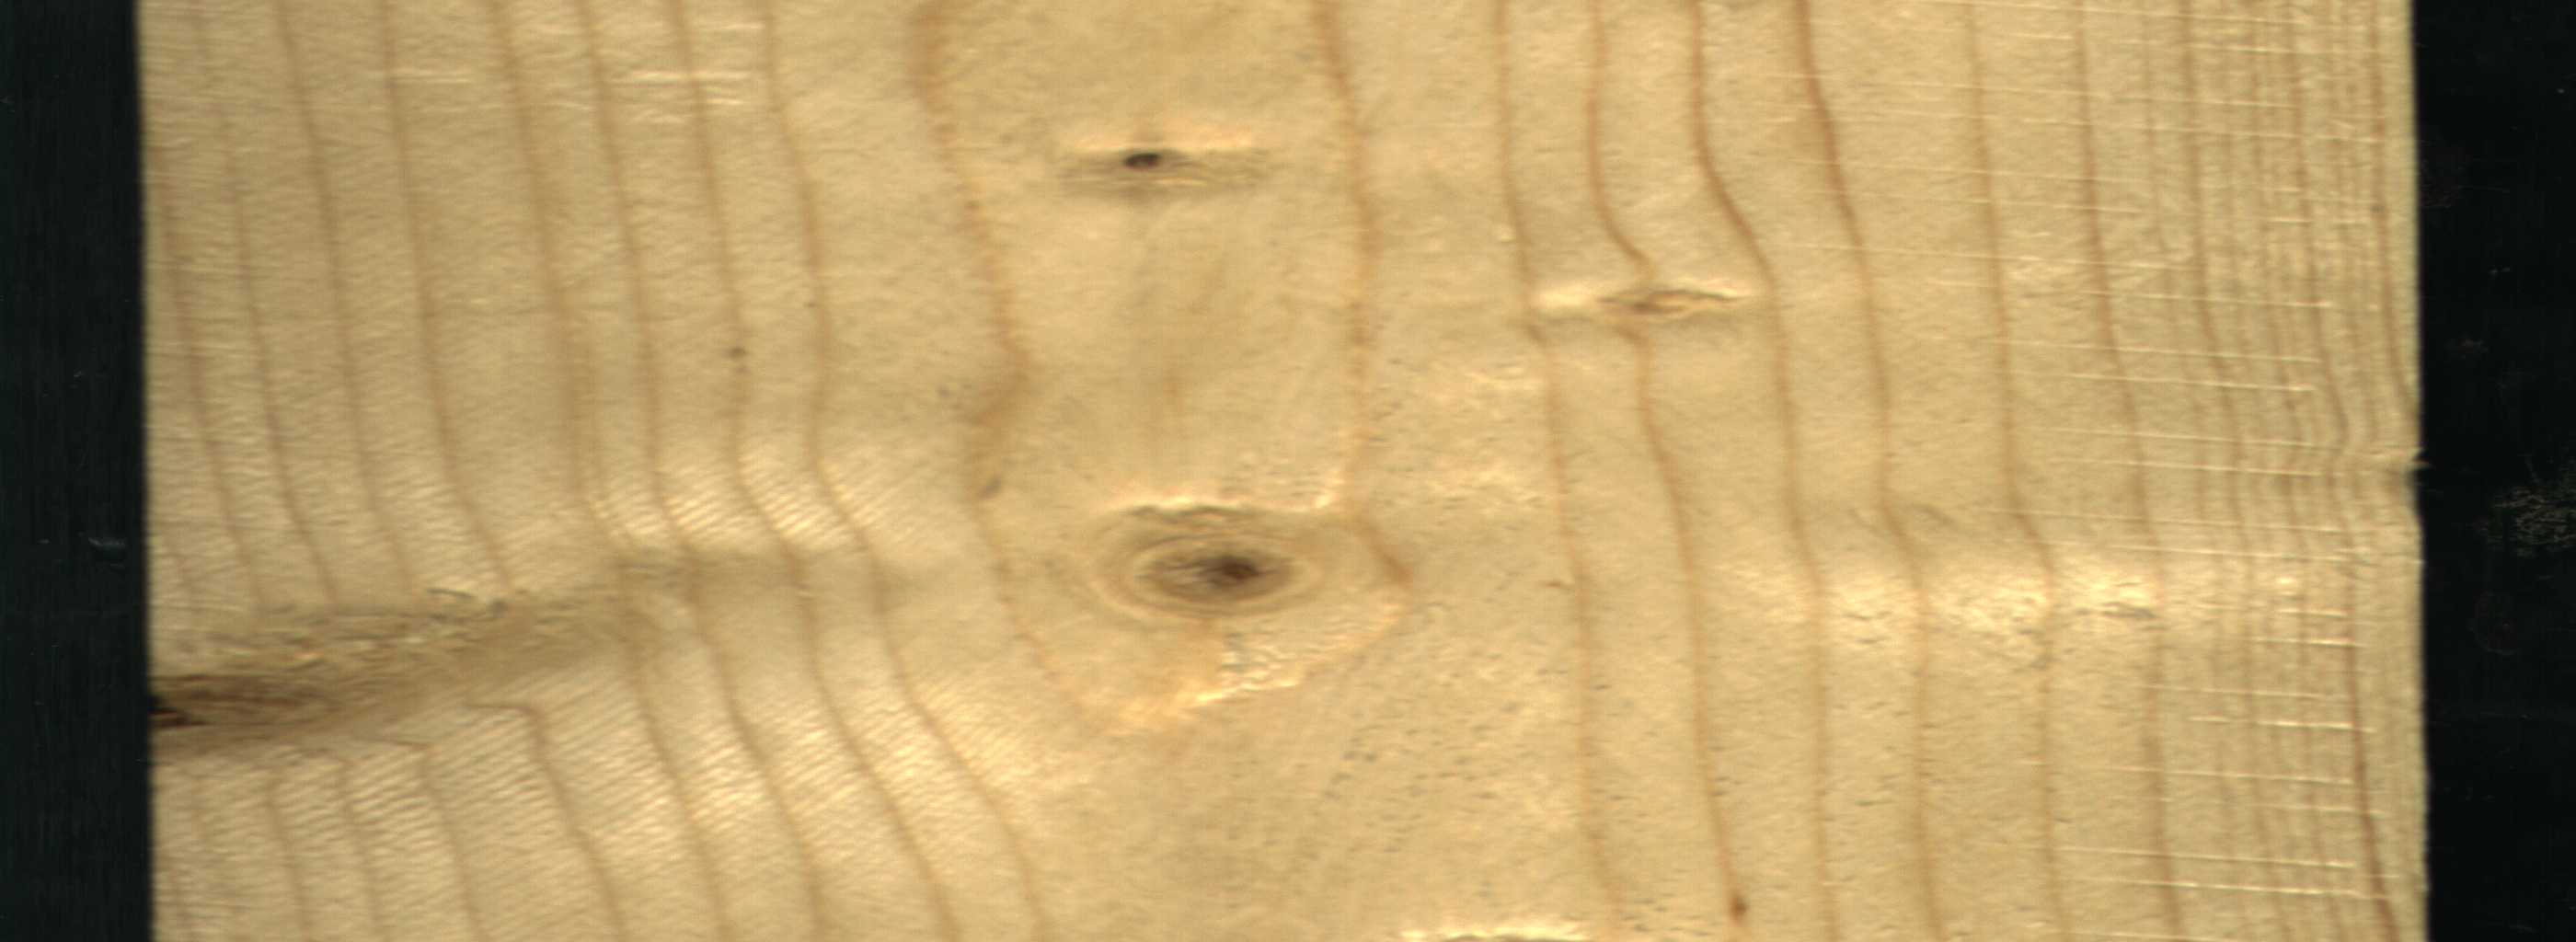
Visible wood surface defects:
Live_Knot
Live_Knot
Live_Knot
Live_Knot